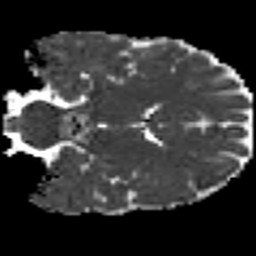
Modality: MD
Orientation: coronal
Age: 25
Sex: female
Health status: ill
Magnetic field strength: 3 T
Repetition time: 8.4 s
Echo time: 0.0926 s